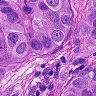
Metastatic tissue present: yes